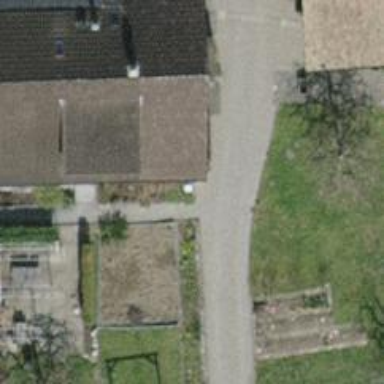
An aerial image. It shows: Driveway with paved surface.